Field crop: maize
Growth stage: 2
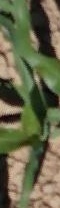
Species: maize